Question: During debugging I was trying to look at a StringBuilder's contents in order to visualize it. I work with a lot of HTML and I would like to be able to view the content in HTML mode like it was possible in VS 2008.
As you can see in the image attached, in 2008 I could very easily get the html mode right in the debugger on the line I wanted.
How can I get the abilities of 2008 back in 2010?

Thank you.
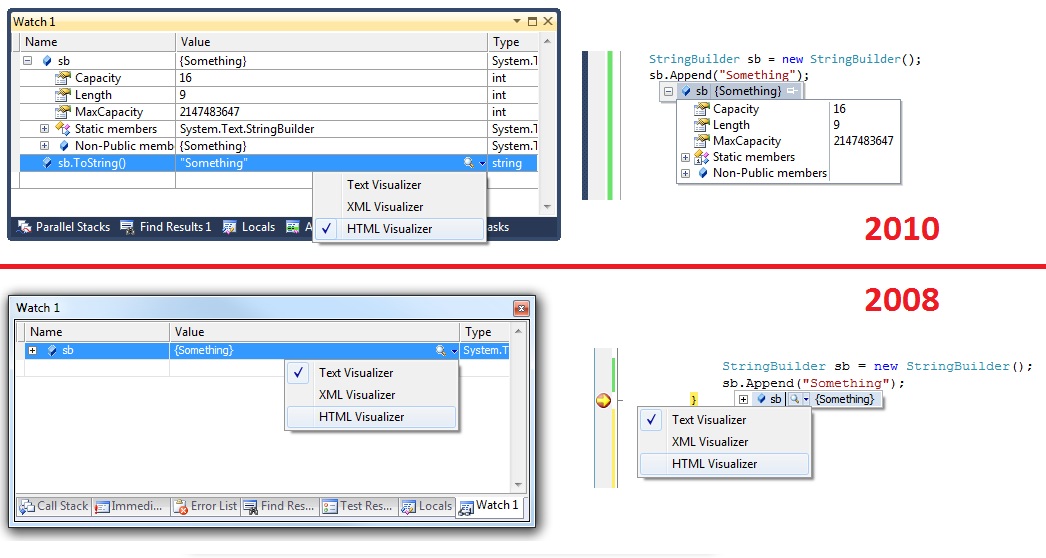
Answer: I've updated Seth Richards' VS2010 StringBuilder Visualizer solution so that HTML content that may exist in the StringBuilder object will be rendered. <URL> on what changes I made to Seth's solution.
Note: The update I made is not as extensive as the default debugger visualizer either. However it, at least, will render your HTML instead of just showing the raw string.